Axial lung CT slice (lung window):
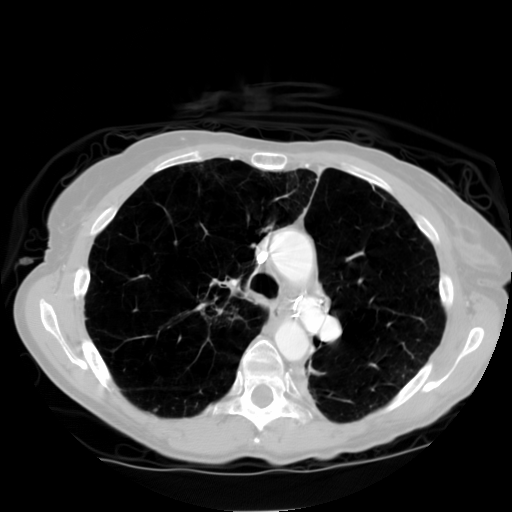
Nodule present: no